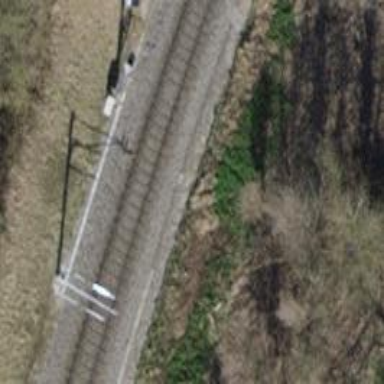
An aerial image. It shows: Single-track railway with electrified contact lines.